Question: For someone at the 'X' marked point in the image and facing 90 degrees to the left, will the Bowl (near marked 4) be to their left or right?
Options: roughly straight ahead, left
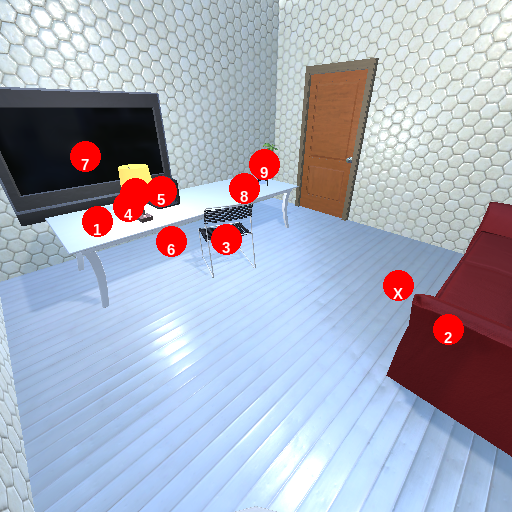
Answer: roughly straight ahead